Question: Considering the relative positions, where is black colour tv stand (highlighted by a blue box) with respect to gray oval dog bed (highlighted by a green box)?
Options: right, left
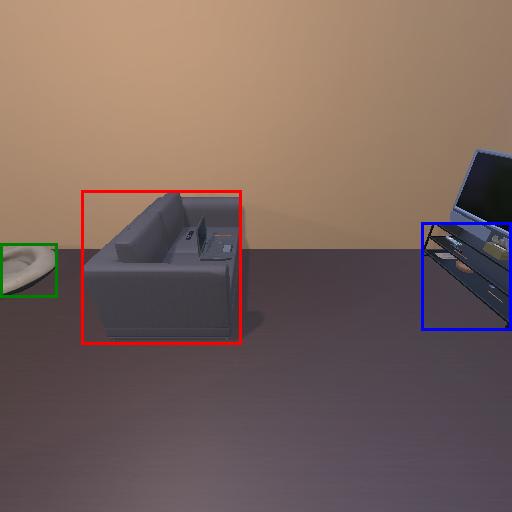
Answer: right